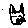
Label: cat